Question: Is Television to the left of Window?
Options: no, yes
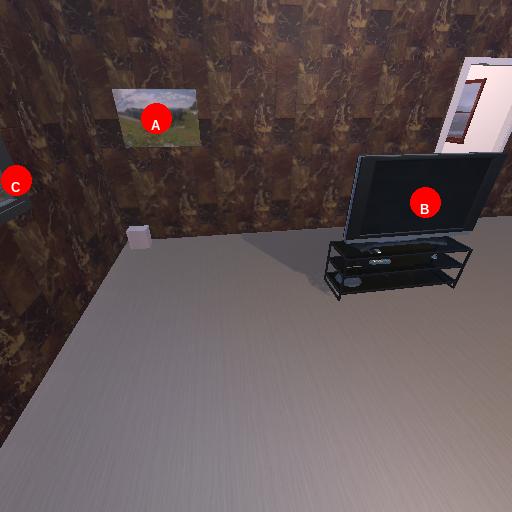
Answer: no